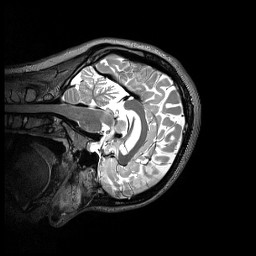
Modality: T2w
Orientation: sagittal
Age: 26
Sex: female
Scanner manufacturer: siemens
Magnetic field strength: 3 T
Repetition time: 3.2 s
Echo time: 0.565 s